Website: lowes
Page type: delivery-shipping
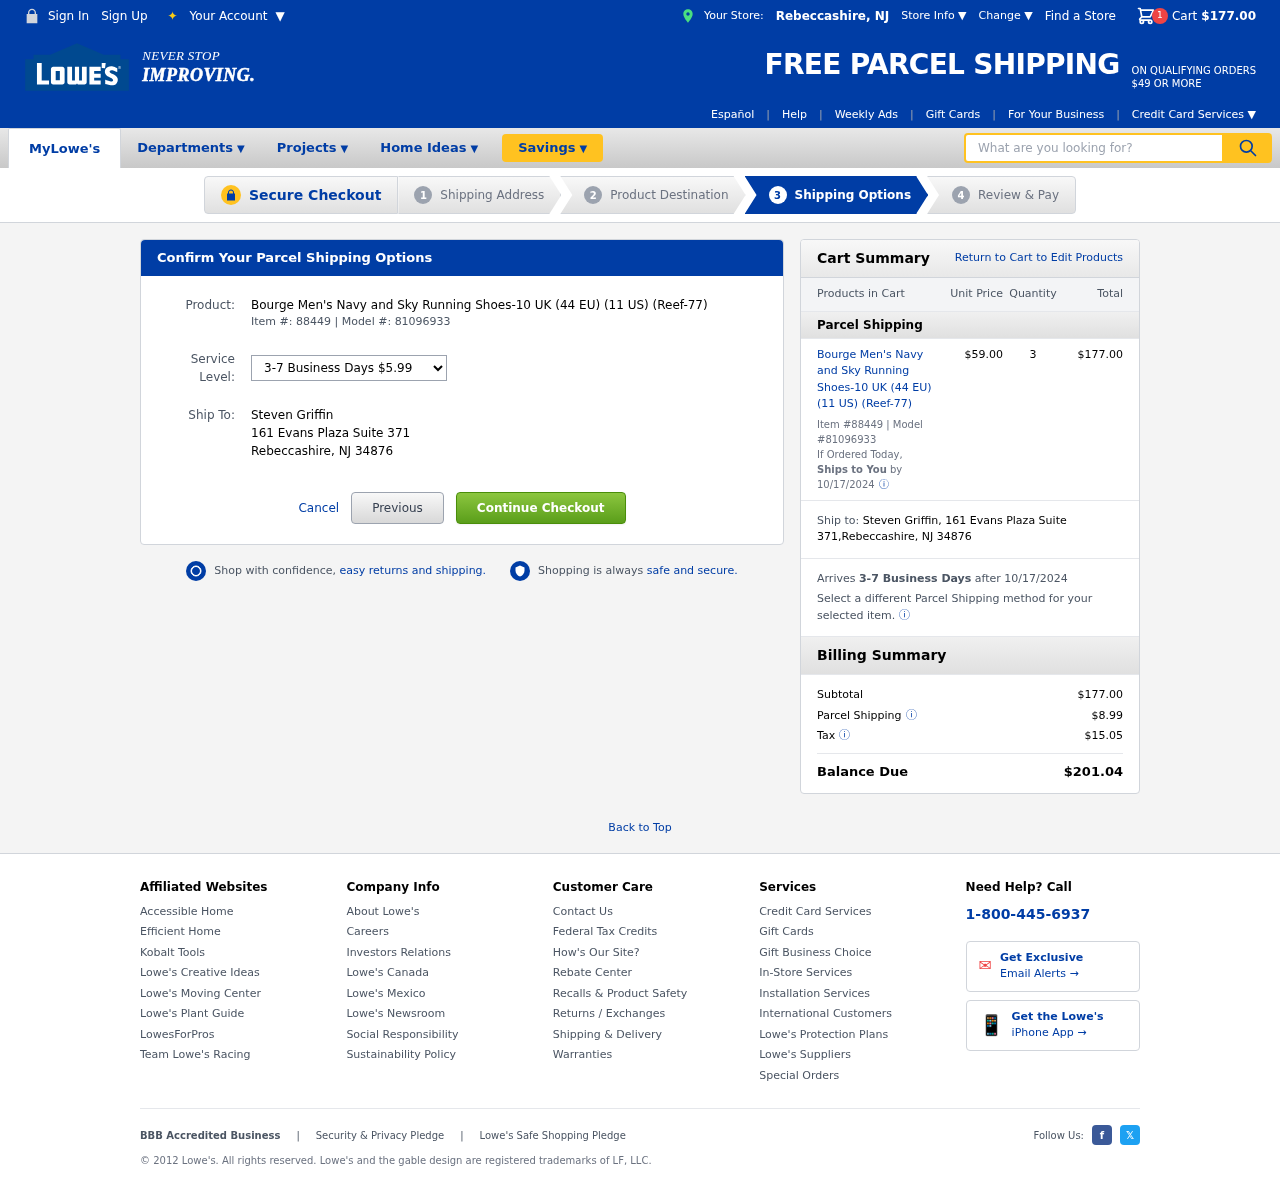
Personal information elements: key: PII_CITY
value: Rebeccashire
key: PII_FULLNAME
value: Steven Griffin
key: PII_POSTCODE
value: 34876
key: PII_STATE_ABBR
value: NJ
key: PII_STREET
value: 161 Evans Plaza Suite 371
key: PII_FULLNAME2
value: Steven Griffin
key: PII_CITY2
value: Rebeccashire
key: PII_STATE_ABBR2
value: NJ
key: PII_POSTCODE_FULL
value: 34876
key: PII_POSTCODE_NUMERIC
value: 34876
Product elements: key: PRODUCT1_NAME
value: Bourge Men's Navy and Sky Running Shoes-10 UK (44 EU) (11 US) (Reef-77)
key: PRODUCT1_PRICE
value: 59
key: PRODUCT1_QUANTITY
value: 3
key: PRODUCT1_ITEM_NUMBER
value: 88449
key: PRODUCT1_MODEL_NUMBER
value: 81096933
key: PRODUCT1_NAME2
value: Bourge Men's Navy and Sky Running Shoes-10 UK (44 EU) (11 US) (Reef-77)
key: PRODUCT1_ITEM_NUMBER2
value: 88449
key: PRODUCT1_MODEL_NUMBER2
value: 81096933
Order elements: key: ORDER_SUBTOTAL
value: $177.00
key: ORDER_DELIVERY_DATE
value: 10/17/2024
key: ORDER_ITEM_TOTAL
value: $177.00
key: ORDER_DELIVERY_DATE2
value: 10/17/2024
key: ORDER_SHIPPING_COST
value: $8.99
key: ORDER_TAX
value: $15.05
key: ORDER_TOTAL
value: $201.04
Search elements: key: HEADER_SEARCH
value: What are you looking for?